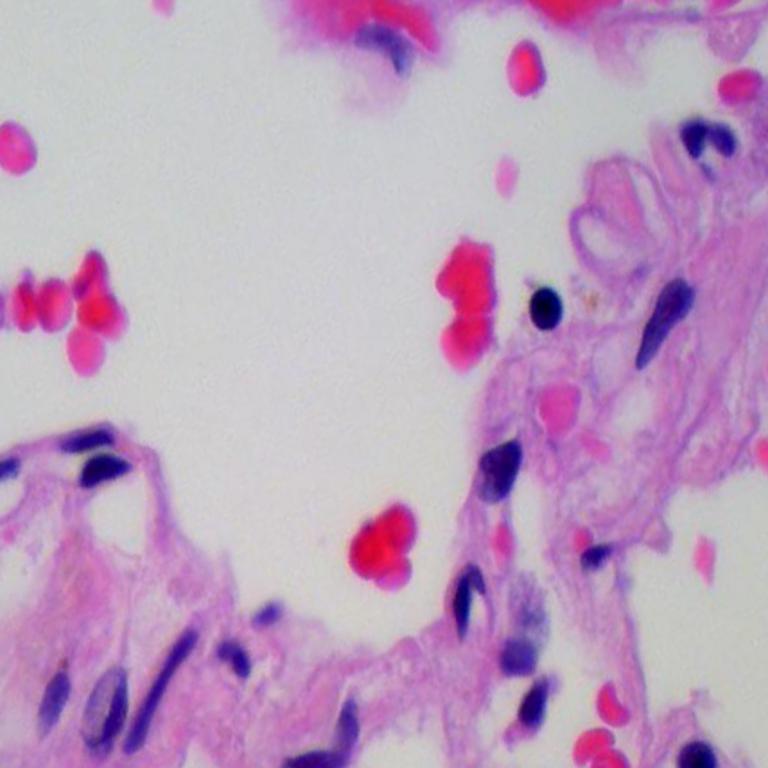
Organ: lung
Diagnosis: benign